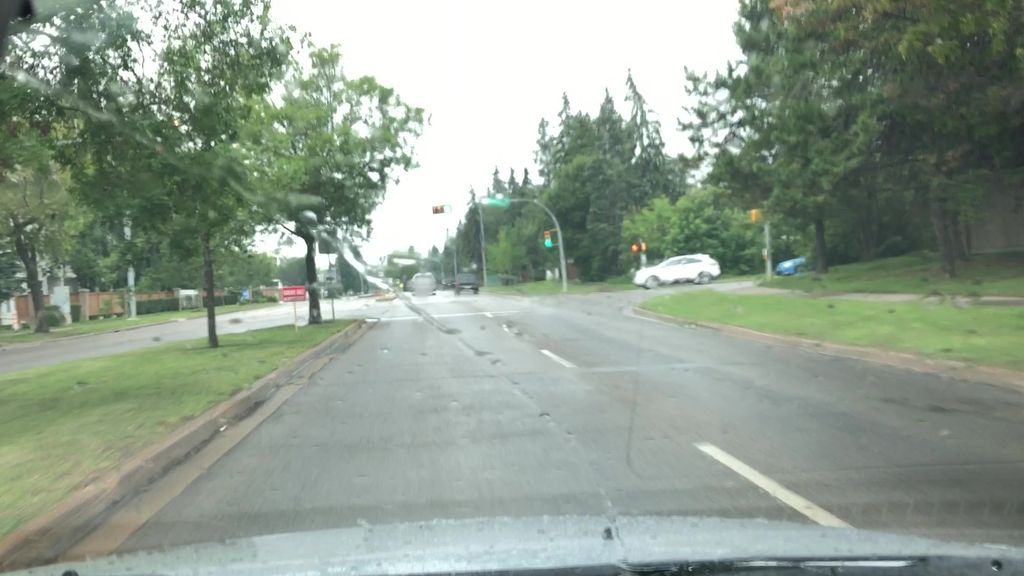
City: edmonton